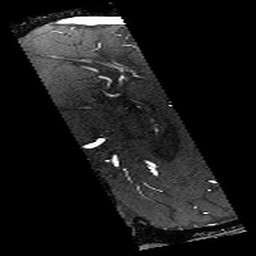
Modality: angio
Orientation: sagittal
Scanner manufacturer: philips
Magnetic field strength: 7 T
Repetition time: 0.024 s
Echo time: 0.00384 s